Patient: sex F, age 58
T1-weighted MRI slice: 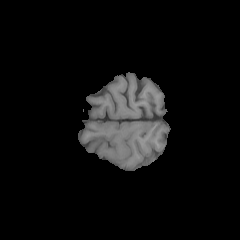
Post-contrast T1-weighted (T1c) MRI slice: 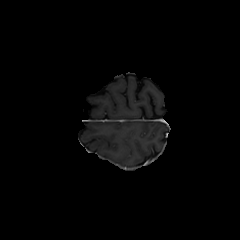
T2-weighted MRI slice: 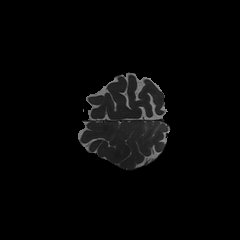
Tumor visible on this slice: no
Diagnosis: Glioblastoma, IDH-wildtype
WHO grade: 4